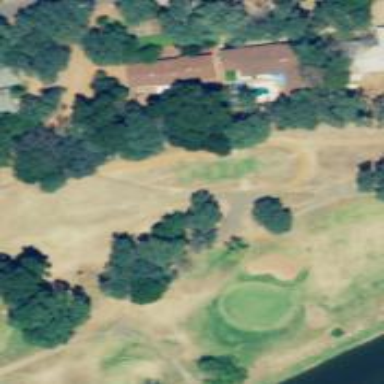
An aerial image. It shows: Pathway for golfing.